Field crop: maize
Growth stage: 1
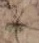
Species: salsola